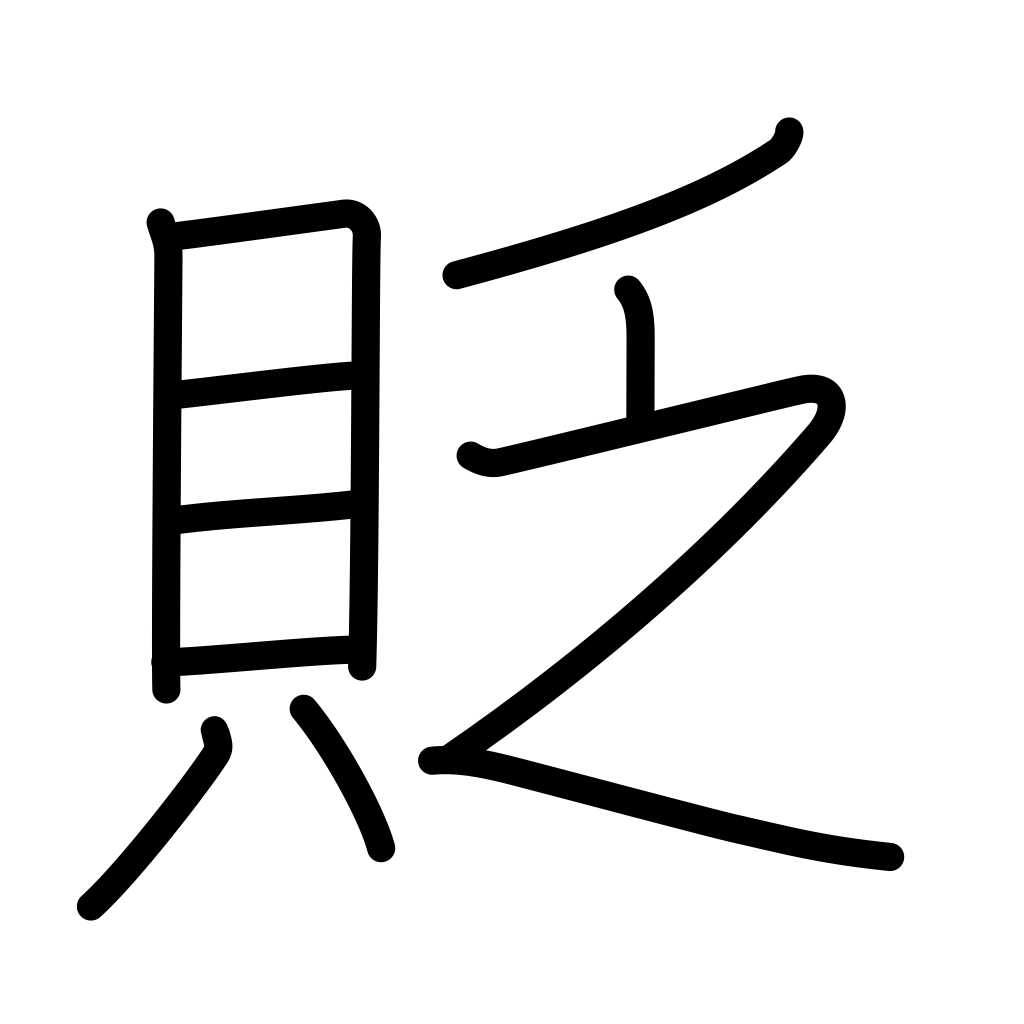
Meaning: degrade, disparage, belittle, demote